Question: I just downloaded Sematic-UI and installed the files as follow.
'''
+-- css
| +-- semantic.css
| +-- semantic.min.css
+-- fonts
| +-- basic.icons.eot
| +-- basic.icons.svg
| +-- basic.icons.ttf
| +-- basic.icons.woff
| +-- icons.eot
| +-- icons.otf
| +-- icons.svg
| +-- icons.ttf
| +-- icons.woff
+-- images
| +-- bg.jpg
| +-- cat.png
| +-- loader-large-inverted.gif
| +-- loader-large.gif
| +-- loader-medium-inverted.gif
| +-- loader-medium.gif
| +-- loader-mini-inverted.gif
| +-- loader-mini.gif
| +-- loader-small-inverted.gif
| +-- loader-small.gif
+-- index.php
+-- javascript
+-- jquery.min.js
+-- semantic.js
+-- semantic.min.js
'''
This is the content of my index.php
'''
<!DOCTYPE html>
<html>
<head>
<meta charset="utf-8" />
<meta http-equiv="X-UA-Compatible" content="IE=edge,chrome=1" />
<meta name="viewport" content="width=device-width, initial-scale=1.0, maximum-scale=1.0">
<link rel="stylesheet" type="text/css" href="css/semantic.min.css">
<script src="javascript/jquery.min.js"></script>
<script src="javascript/semantic.min.js"></script>
<title>Semantic Examples</title>
</head>
<body id="home">
<nav class="ui menu">
<h3 class="header item">Title</h3>
<a class="active item">Home</a>
<a class="item">Link</a>
<a class="item">Link</a>
<span class="right floated text item">
Signed in as <a href="#">user</a>
</span>
</nav>
<button class="small ui button">
<i class="heart icon"></i>
Like it
</button>
<div class="ui animated button">
<div class="visible content">Next</div>
<div class="hidden content">
<i class="right arrow icon"></i>
</div>
</div>
<div class="ui vertical animated button">
<div class="hidden content">Shop</div>
<div class="visible content">
<i class="cart icon"></i>
</div>
</div>
<div class="ui animated fade button">
<div class="visible content">Sign-up for a Pro account</div>
<div class="hidden content">
$12.99 a month
</div>
</div>
<div class="ui buttons">
<div class="ui red button">Cancel</div>
<div class="or"></div>
<div class="ui blue button">Save</div>
</div>
</body>
</html>
'''
This is the screen shot of displayed font on the browser.

I believe, the correct font type should be the same as the LIKE IT button's font type.
My understanding now is I don't have to configure anything about the fonts folder, I only have to link to semantic.min.css, the sematic.min.css itself refers to the fonts folder.
I already test the link sematic.min.css, jquery.min.js, semantic.min.js using View Source of the browser's pop up menu, nothing broken.
Please help.
Thanks.
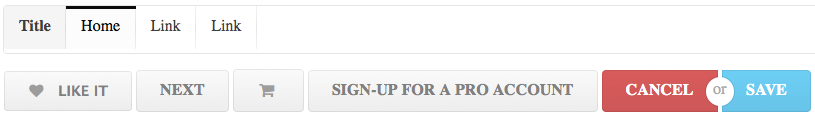
Answer: I stumbled on your post as I'm having the same issue. Nothing is broken in the web application I'm building but the fonts don't change to the beautiful fonts being used at <URL>.
Upon searching a little more, it seems that semantic-ui does not define any base font settings, at least for now. Have a look <URL>. Custom package creation is still being added. Until then I guess you need to let your inner web designer do the due!
I poked around a little more and was able to get the fonts being used by semantic-ui. Go to <URL> and create your own font collection. Semantic-ui is using . Click the use button at the bottom to get the link to the font style sheet in the 3rd step. For , the link is:
'<link href='http://fonts.googleapis.com/css?family=Open+Sans' rel='stylesheet' type='text/css'>'
Include the above line in your '<head>' tag and then include the following '<style>' tag.
'''
<style type="text/css">
{# set default font for website #}
* {
font-family: 'Open Sans', sans-serif !important;
}
</style>
'''
You should be all set!